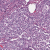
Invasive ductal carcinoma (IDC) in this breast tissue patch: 1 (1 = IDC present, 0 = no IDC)